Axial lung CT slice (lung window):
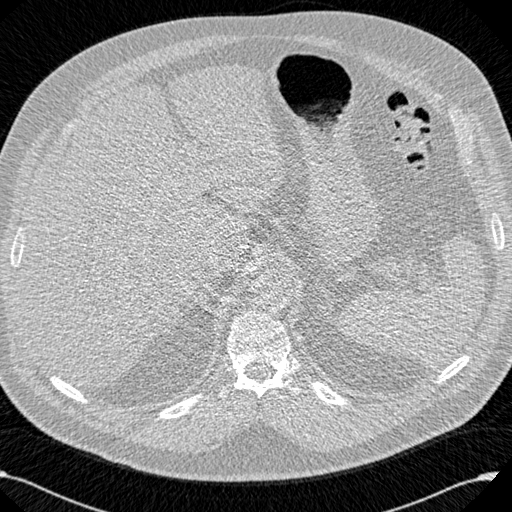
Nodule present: no